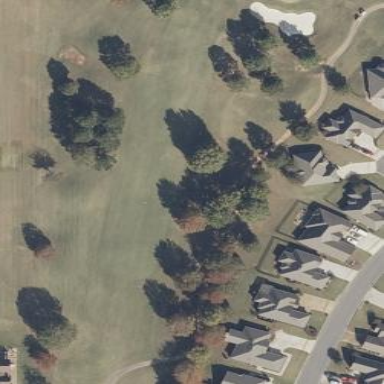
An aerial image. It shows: Grassy area designated as golf fairway.